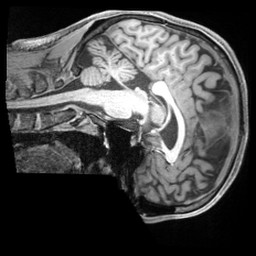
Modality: T1w
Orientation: sagittal
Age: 27
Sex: male
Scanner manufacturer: siemens
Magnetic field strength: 3 T
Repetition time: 2.2 s
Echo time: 0.00218 s